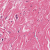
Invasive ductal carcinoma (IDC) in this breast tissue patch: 0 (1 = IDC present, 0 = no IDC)